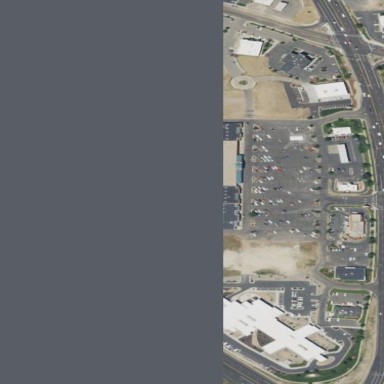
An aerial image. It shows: Retail area.